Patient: sex M, age 42
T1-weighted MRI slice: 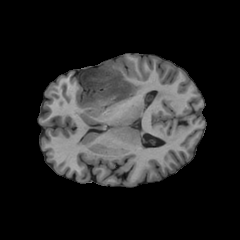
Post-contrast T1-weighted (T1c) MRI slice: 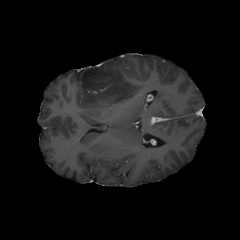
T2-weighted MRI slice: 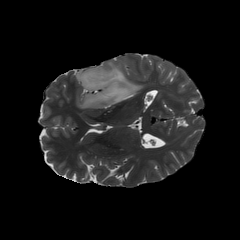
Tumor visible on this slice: yes
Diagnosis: Astrocytoma, IDH-mutant
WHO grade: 4